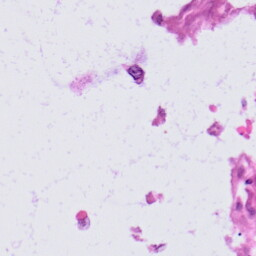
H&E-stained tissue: Skin